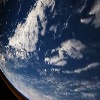
Label: cloud